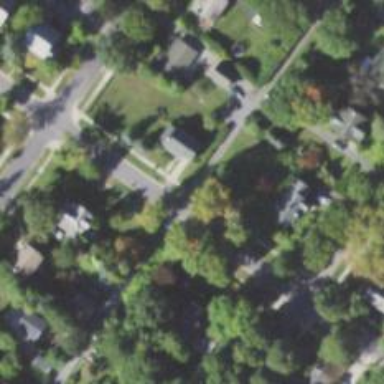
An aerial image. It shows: Alley classified as service road.